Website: home-depot
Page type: receipt
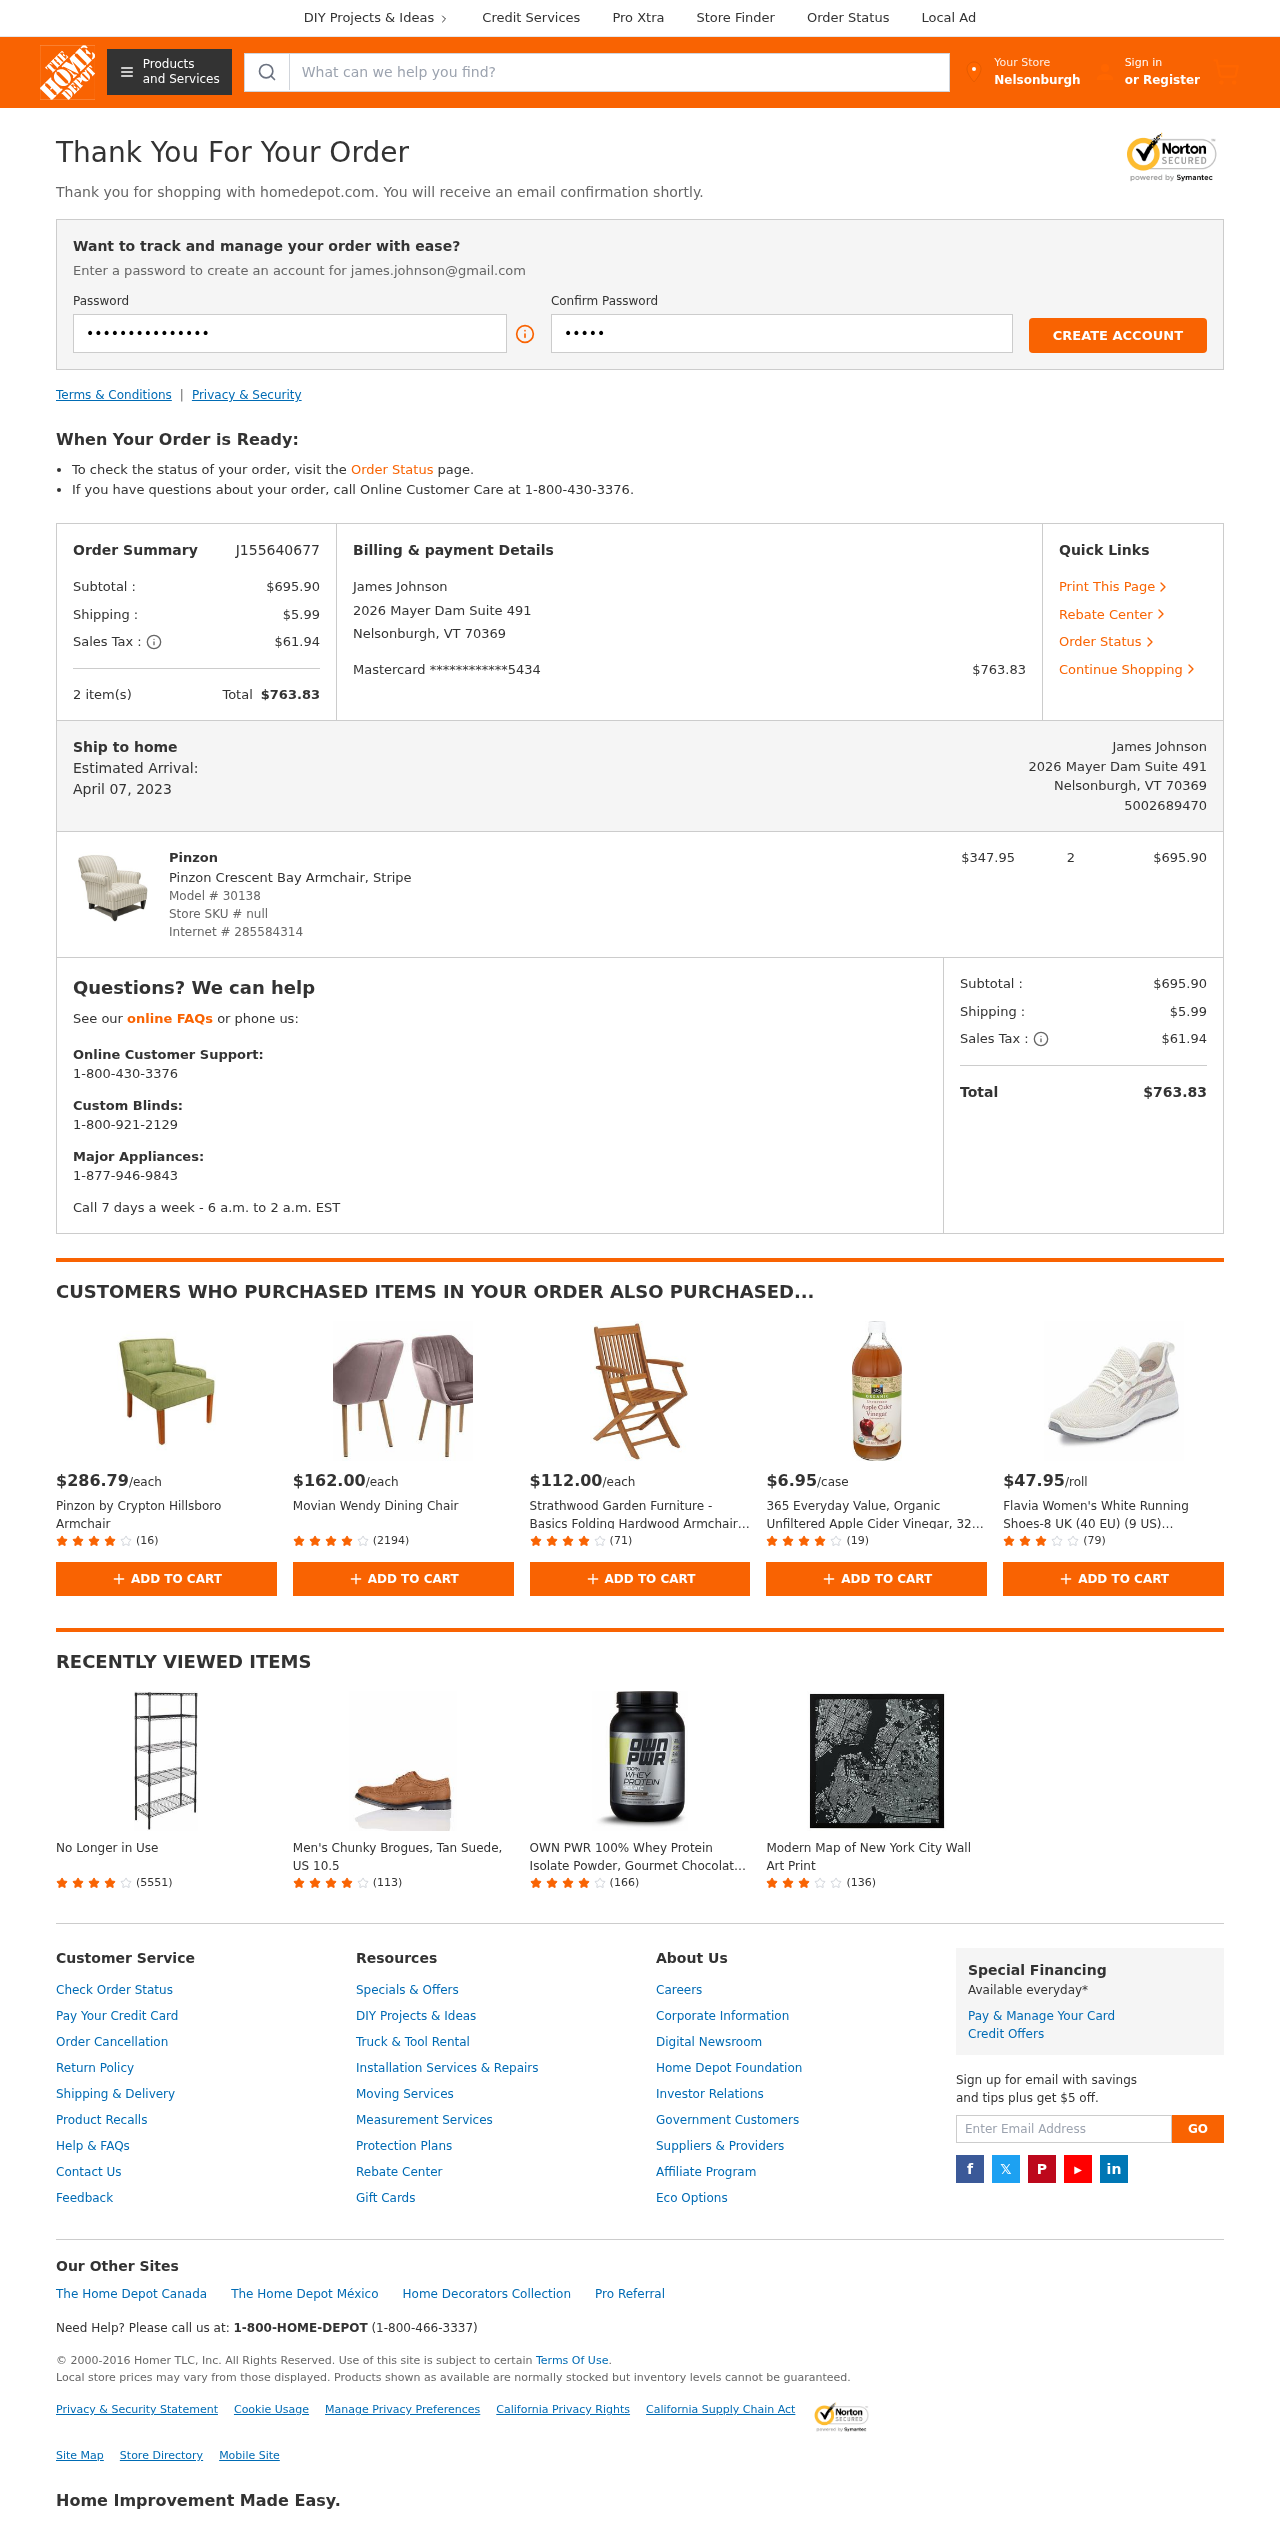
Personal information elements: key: PII_CARD_LAST4
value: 5434
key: PII_CARD_TYPE
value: Mastercard
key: PII_CITY
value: Nelsonburgh
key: PII_EMAIL
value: james.johnson@gmail.com
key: PII_FULLNAME
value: James Johnson
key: PII_PHONE
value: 5002689470
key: PII_STREET
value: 2026 Mayer Dam Suite 491
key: PII_CITY_STATE_ZIP
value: Nelsonburgh, VT 70369
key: PII_FULLNAME2
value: James Johnson
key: PII_STREET2
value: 2026 Mayer Dam Suite 491
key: PII_CITY_STATE_ZIP2
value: Nelsonburgh, VT 70369
Product elements: key: PRODUCT1_BRAND
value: Pinzon
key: PRODUCT1_NAME
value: Pinzon Crescent Bay Armchair, Stripe
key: PRODUCT1_PRICE
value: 347.95
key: PRODUCT1_QUANTITY
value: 2
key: PRODUCT2_PRICE
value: $286.79
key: PRODUCT2_NAME
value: Pinzon by Crypton Hillsboro Armchair
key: PRODUCT2_NUM_RATINGS
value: (16)
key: PRODUCT3_PRICE
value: $162.00
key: PRODUCT3_NAME
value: Movian Wendy Dining Chair
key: PRODUCT3_NUM_RATINGS
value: (2194)
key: PRODUCT4_PRICE
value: $112.00
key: PRODUCT4_NAME
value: Strathwood Garden Furniture - Basics Folding Hardwood Armchair Set of 2
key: PRODUCT4_NUM_RATINGS
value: (71)
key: PRODUCT5_PRICE
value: $6.95
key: PRODUCT5_NAME
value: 365 Everyday Value, Organic Unfiltered Apple Cider Vinegar, 32 fl oz
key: PRODUCT5_NUM_RATINGS
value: (19)
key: PRODUCT6_PRICE
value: $47.95
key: PRODUCT6_NAME
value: Flavia Women's White Running Shoes-8 UK (40 EU) (9 US) (FKT/SP020/WHT)
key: PRODUCT6_NUM_RATINGS
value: (79)
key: PRODUCT7_NAME
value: No Longer in Use
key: PRODUCT7_NUM_RATINGS
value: (5551)
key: PRODUCT8_NAME
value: Men's Chunky Brogues, Tan Suede, US 10.5
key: PRODUCT8_NUM_RATINGS
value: (113)
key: PRODUCT9_NAME
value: OWN PWR 100% Whey Protein Isolate Powder, Gourmet Chocolate, 25 G Protein, 2 Pound (27 Servings)
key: PRODUCT9_NUM_RATINGS
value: (166)
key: PRODUCT10_NAME
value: Modern Map of New York City Wall Art Print
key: PRODUCT10_NUM_RATINGS
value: (136)
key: PRODUCT_MODEL_NUMBER
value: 30138
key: PRODUCT_INTERNET_NUMBER
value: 285584314
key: PRODUCT1_LINE_TOTAL
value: $695.90
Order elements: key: ORDER_ID
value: J155640677
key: ORDER_SUBTOTAL
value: $695.90
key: ORDER_SHIPPING_COST
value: $5.99
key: ORDER_TAX
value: $61.94
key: ORDER_NUM_ITEMS
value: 2 item(s)
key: ORDER_TOTAL
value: $763.83
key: ORDER_DELIVERY_DATE
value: April 07, 2023
Search elements: key: HEADER_SEARCH
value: What can we help you find?
Other elements: key: STORE_SKU
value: null